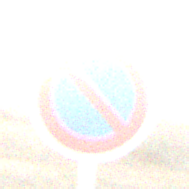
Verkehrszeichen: EingeschraenktesHalteverbot
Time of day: SunriseSunset
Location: Outdoor (RoadRail)
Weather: PartlyCloudy
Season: NotSpecified
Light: Natural